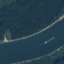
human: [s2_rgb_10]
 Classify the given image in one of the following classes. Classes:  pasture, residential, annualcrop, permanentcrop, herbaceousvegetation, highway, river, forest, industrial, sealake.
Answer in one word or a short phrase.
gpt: River